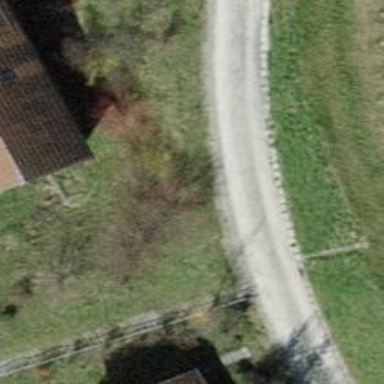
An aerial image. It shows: Road made of pebblestone meant for service vehicles.